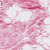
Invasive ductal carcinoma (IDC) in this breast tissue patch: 0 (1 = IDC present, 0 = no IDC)